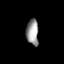
Tissue: prostate
Cell type: Endothelial cells
Senescence score: 0.7262
Nuclear area (px): 312
Mean DAPI intensity: 150.551